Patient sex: M
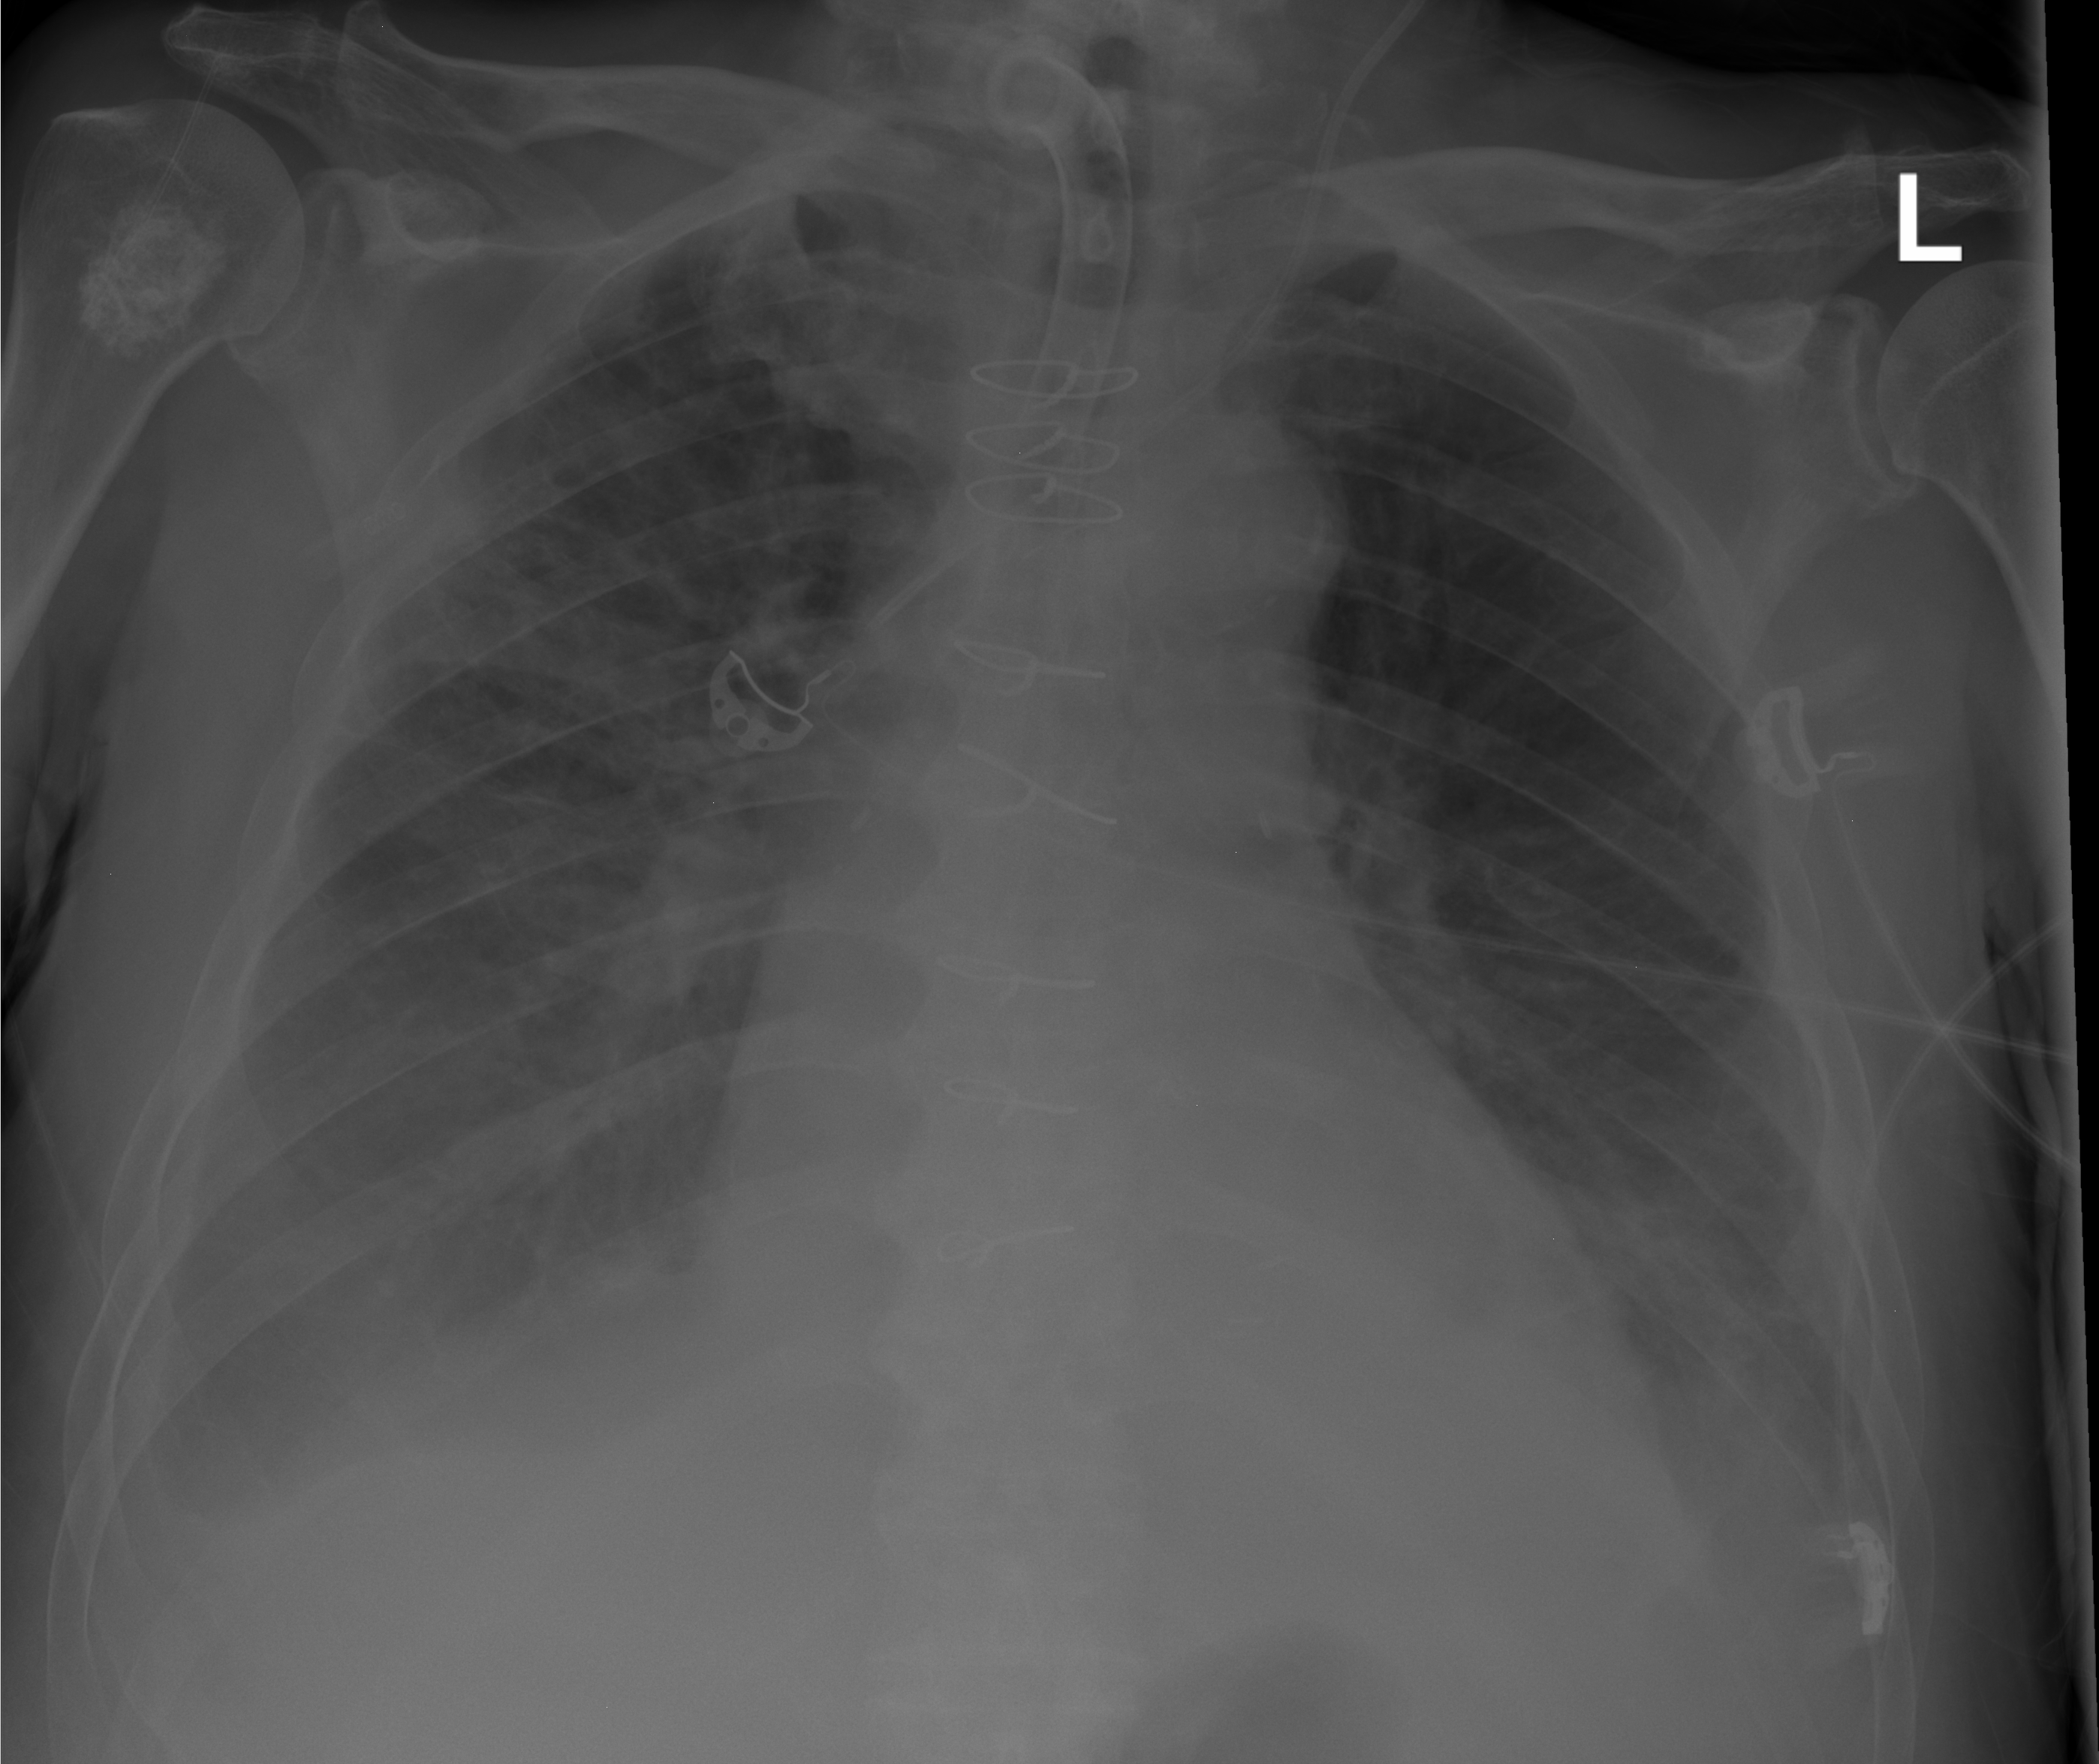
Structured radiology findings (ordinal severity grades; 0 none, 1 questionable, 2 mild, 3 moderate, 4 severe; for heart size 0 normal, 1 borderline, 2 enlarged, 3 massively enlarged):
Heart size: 2
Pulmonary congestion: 0
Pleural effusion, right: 3
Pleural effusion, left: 3
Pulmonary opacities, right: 2
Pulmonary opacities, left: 2
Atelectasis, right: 2
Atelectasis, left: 2